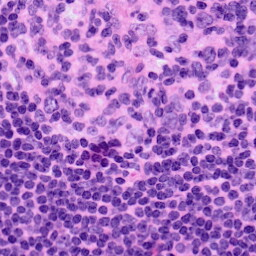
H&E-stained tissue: LymphNode